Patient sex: F
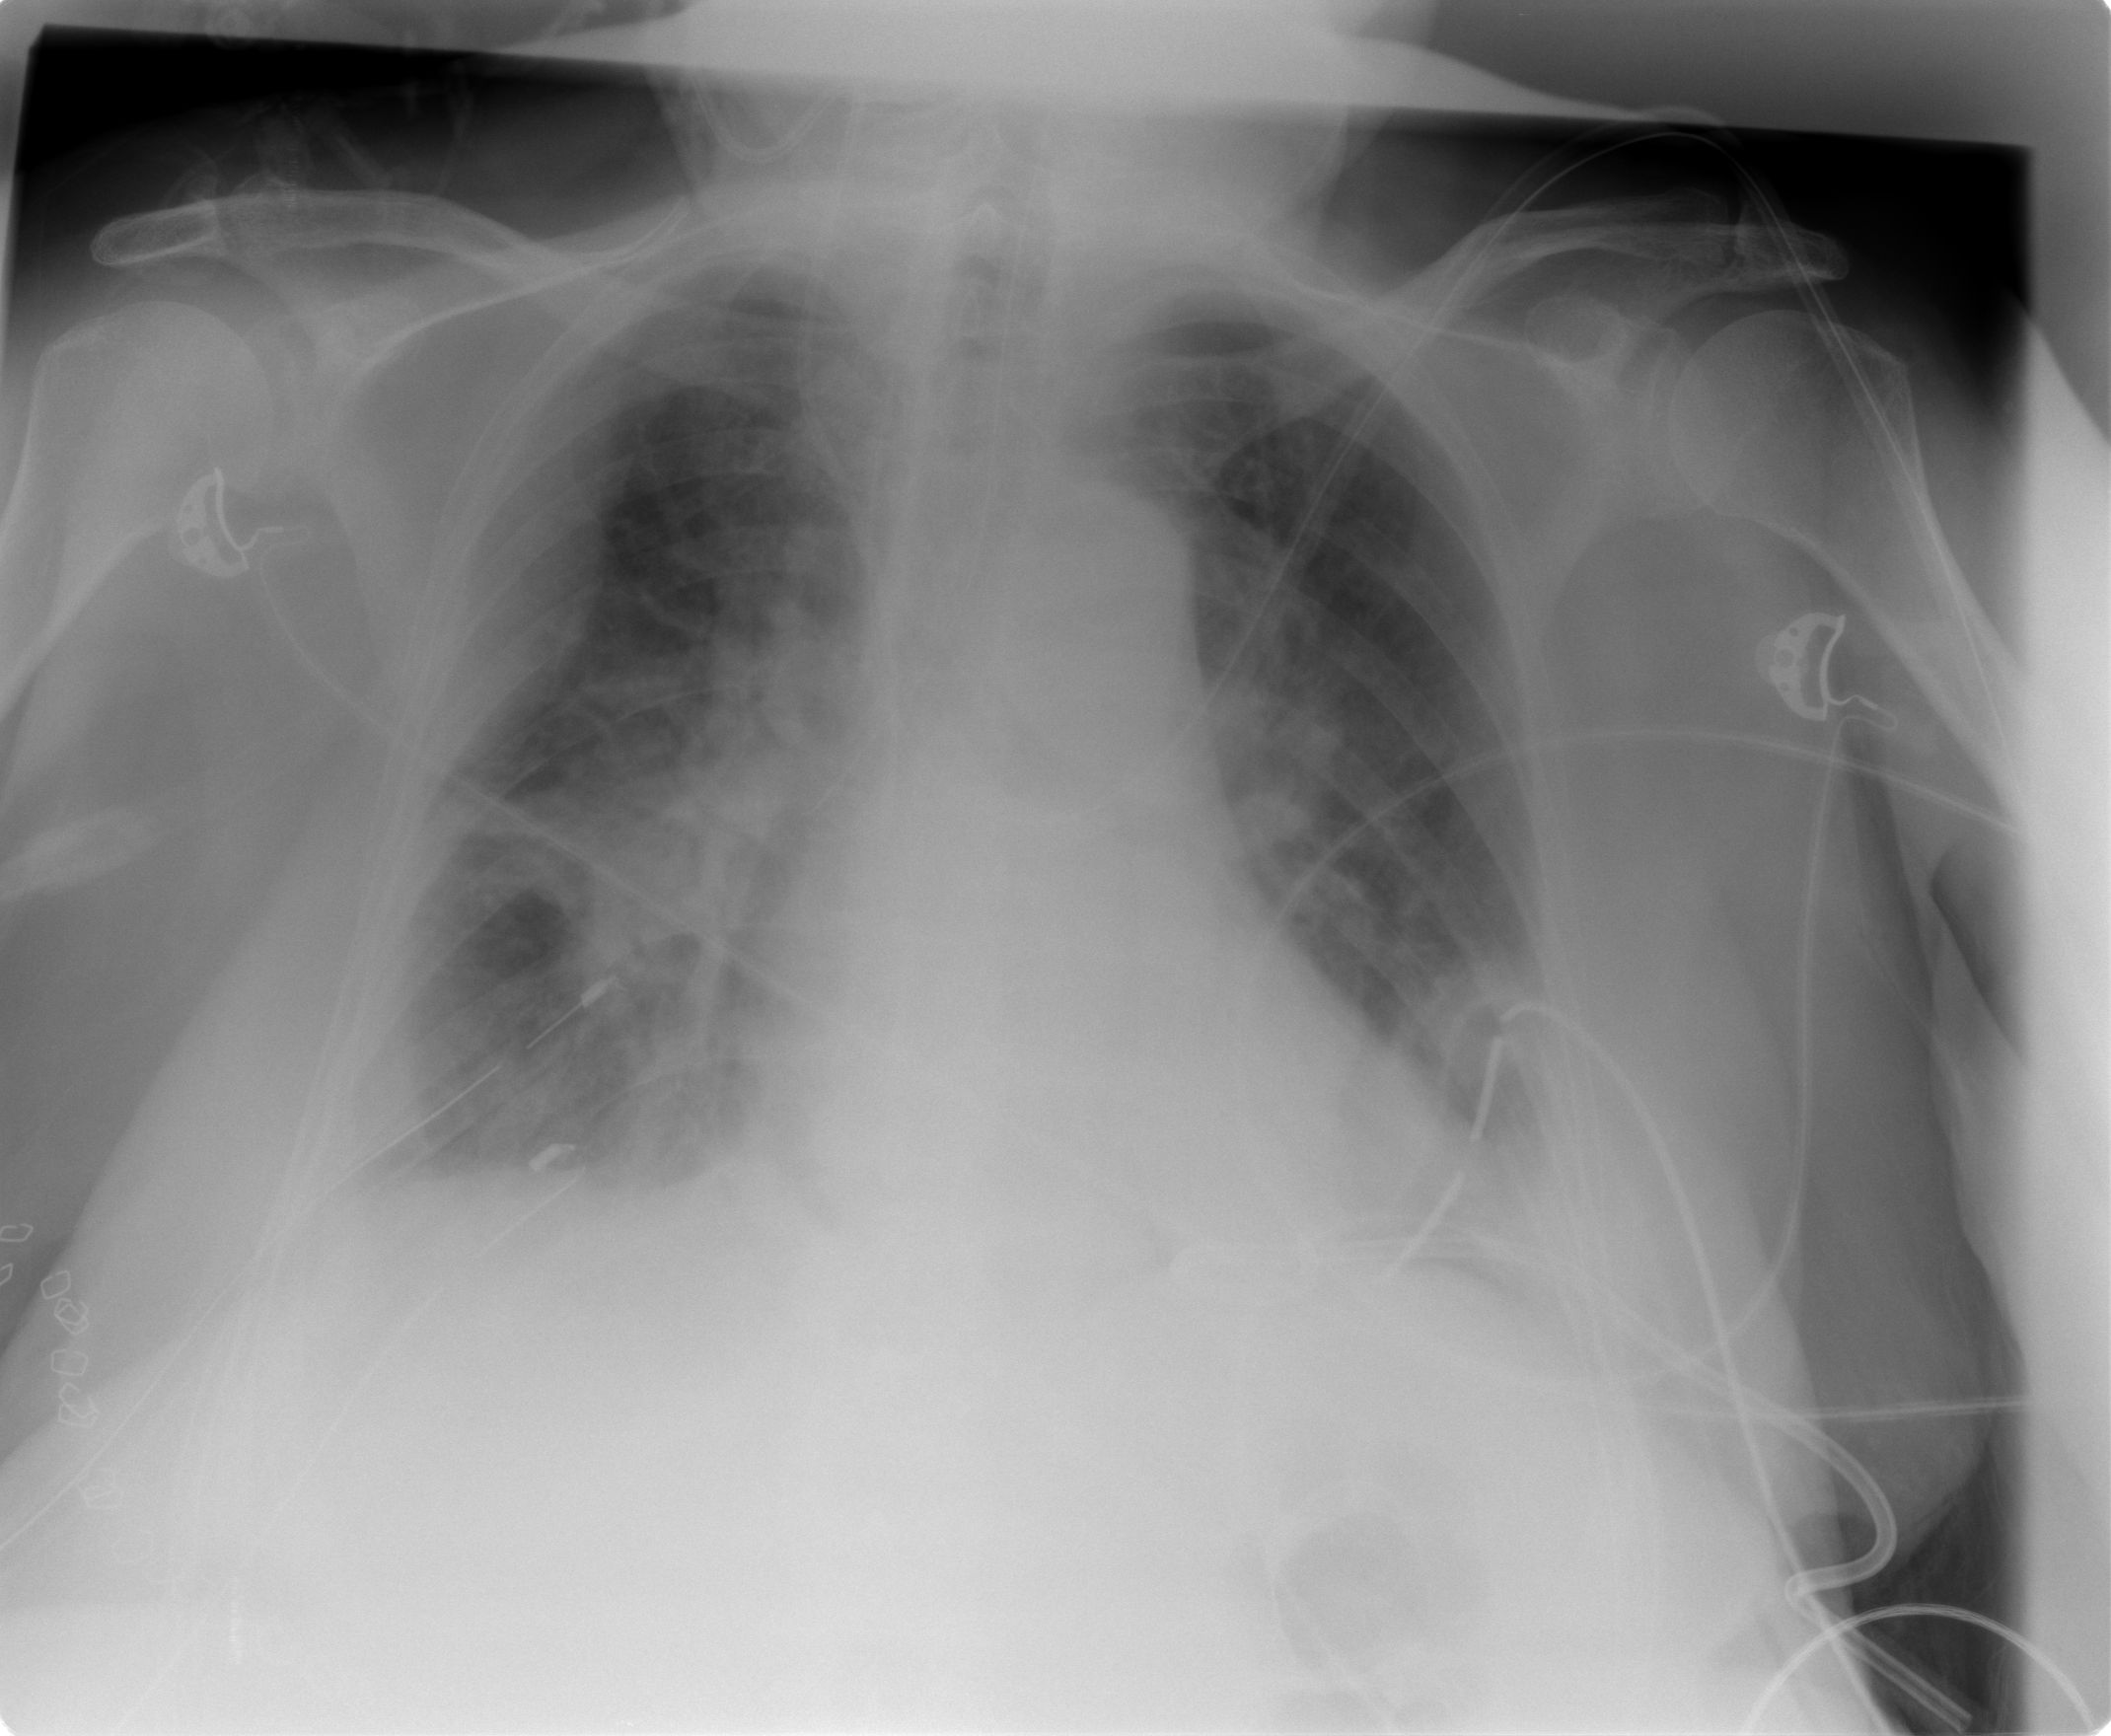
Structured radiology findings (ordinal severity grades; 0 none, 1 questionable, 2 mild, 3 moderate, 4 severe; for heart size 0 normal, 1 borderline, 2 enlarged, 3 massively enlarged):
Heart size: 0
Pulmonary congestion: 1
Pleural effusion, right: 2
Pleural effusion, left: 2
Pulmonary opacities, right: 0
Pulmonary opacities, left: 0
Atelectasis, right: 2
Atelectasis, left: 2